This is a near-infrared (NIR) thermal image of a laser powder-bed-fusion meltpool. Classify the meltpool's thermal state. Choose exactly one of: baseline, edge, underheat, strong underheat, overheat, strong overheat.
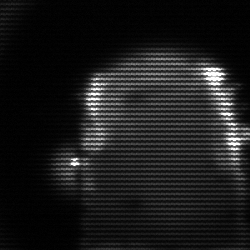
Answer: baseline